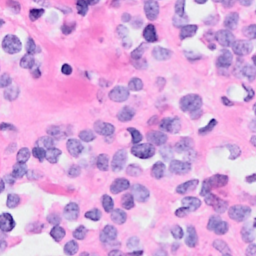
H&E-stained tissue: Breast